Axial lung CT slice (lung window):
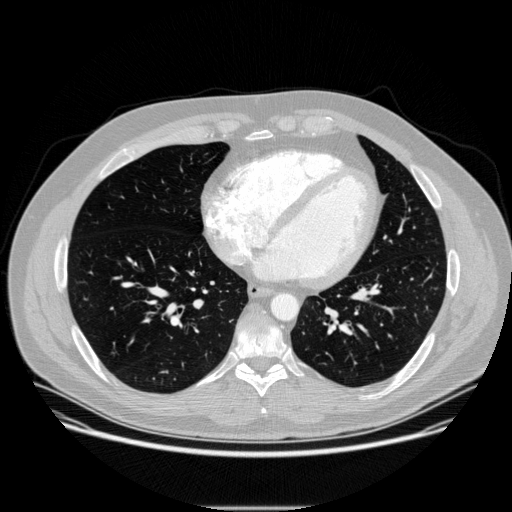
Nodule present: no